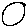
Label: circle